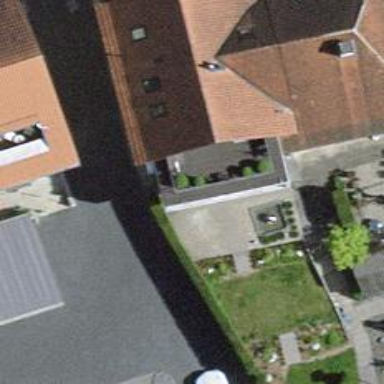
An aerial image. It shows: Detached building.